Interaction volume radius: 10 \u00c5
Interaction volume height: 15 \u00c5
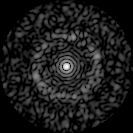
Disorder parameter: 0.8294